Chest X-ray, PA view. Patient: 50 years old, sex F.
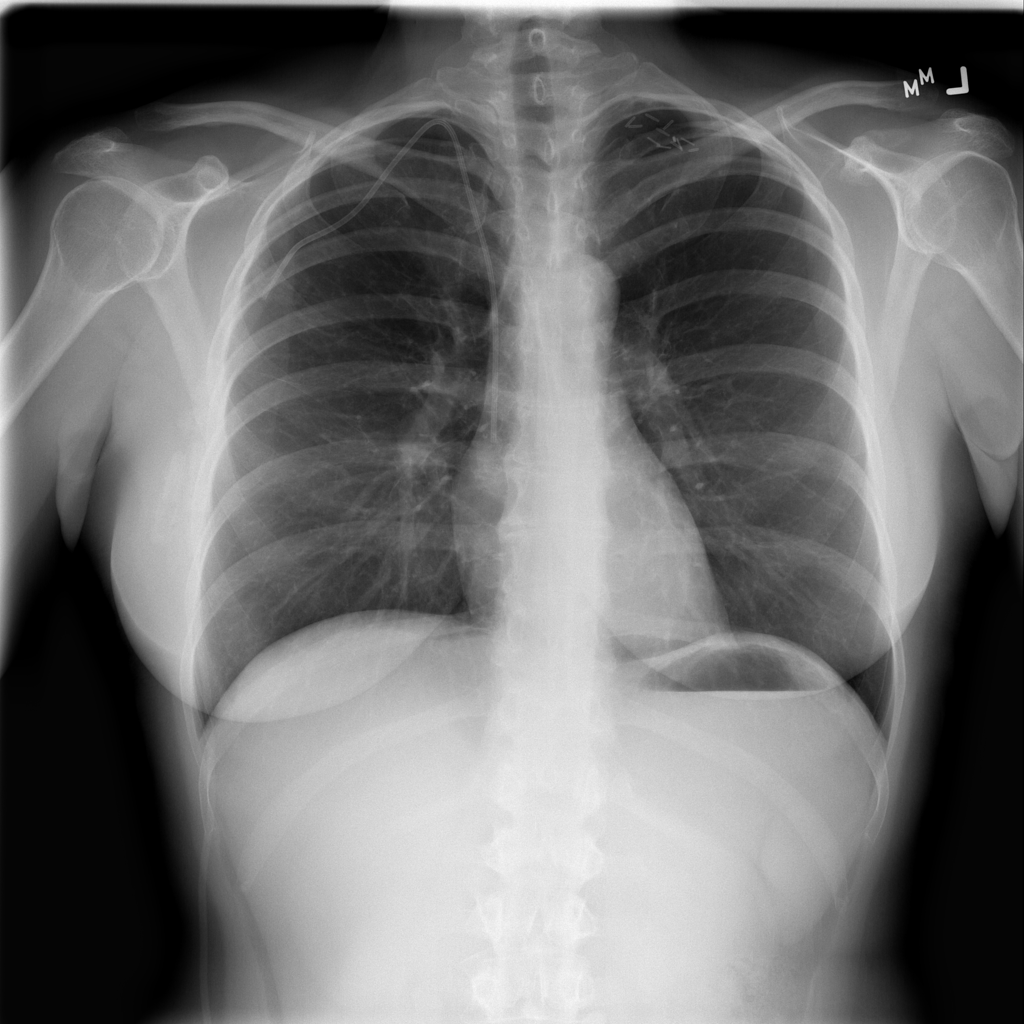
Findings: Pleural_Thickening